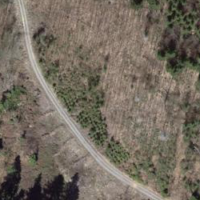
EUNIS habitat code: 43
Species observed at this site:
Melilotus albus